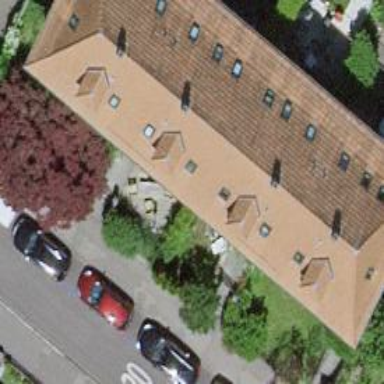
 oriented across. The roof is colored maroon."